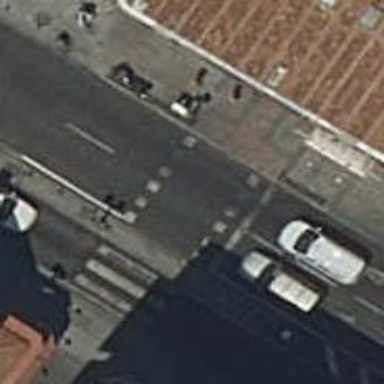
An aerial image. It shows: Road with traffic signals at the crossing.